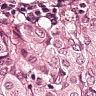
Metastatic tissue present: yes